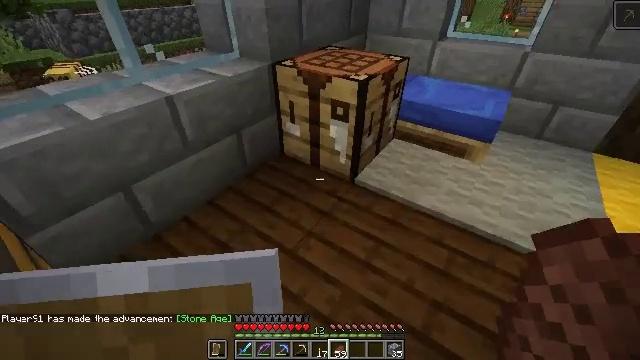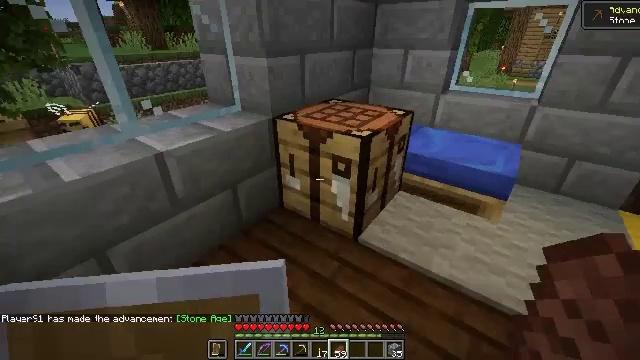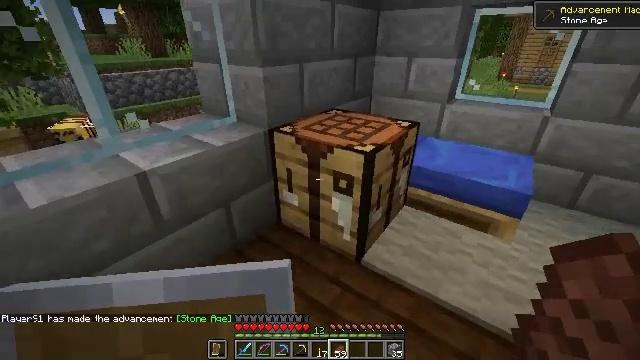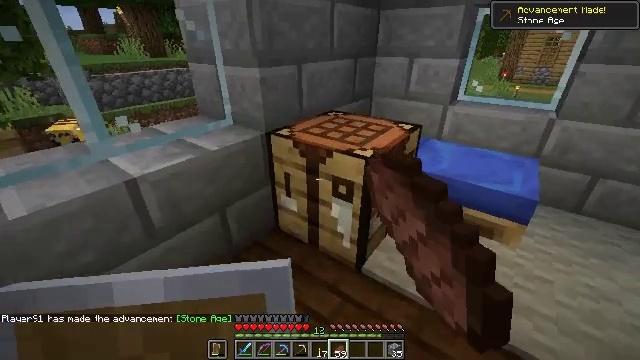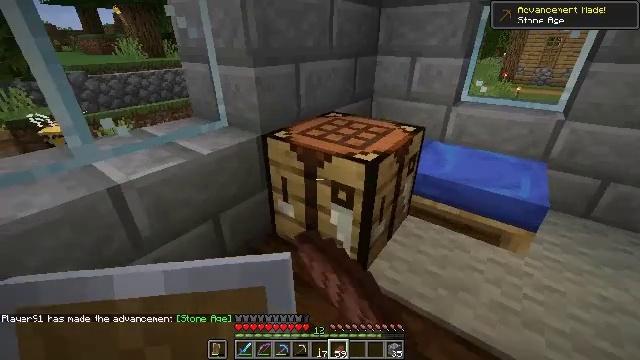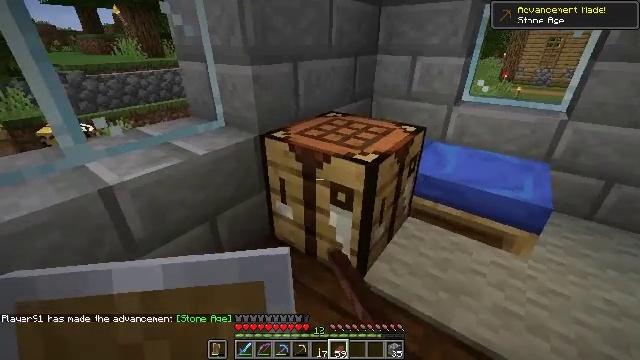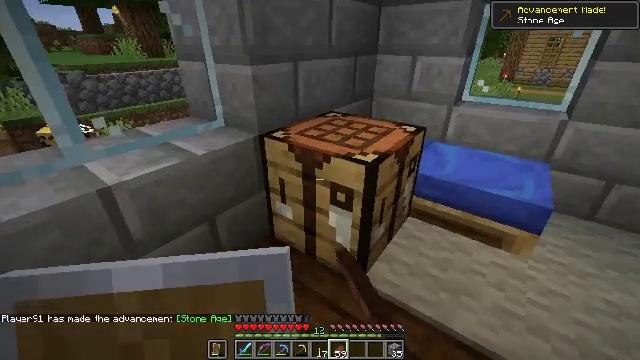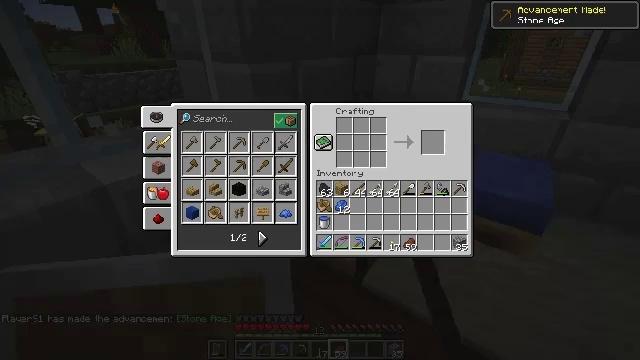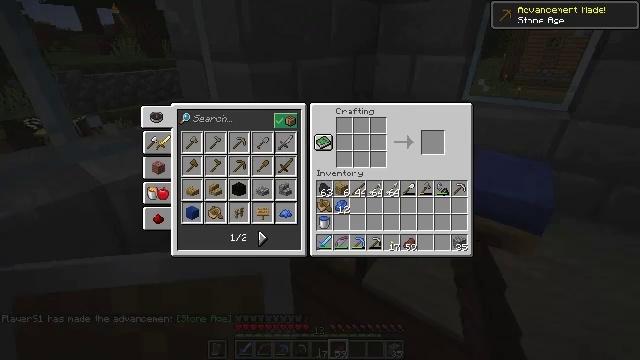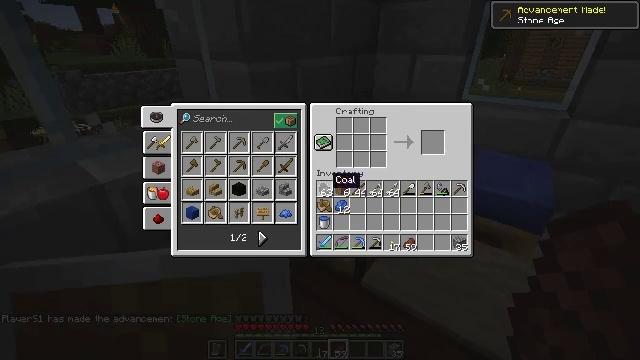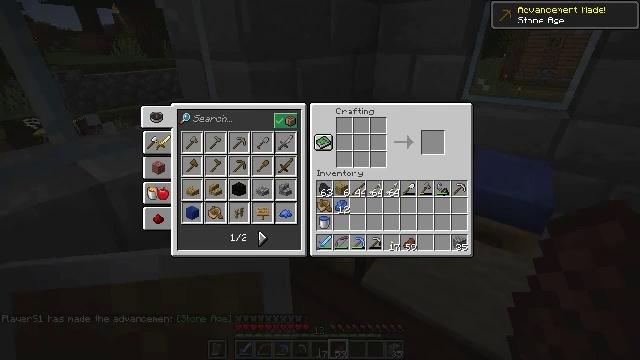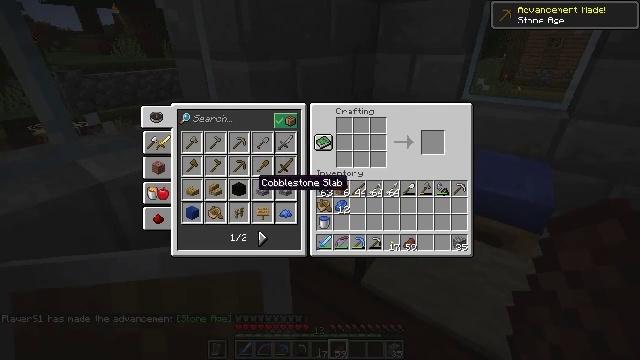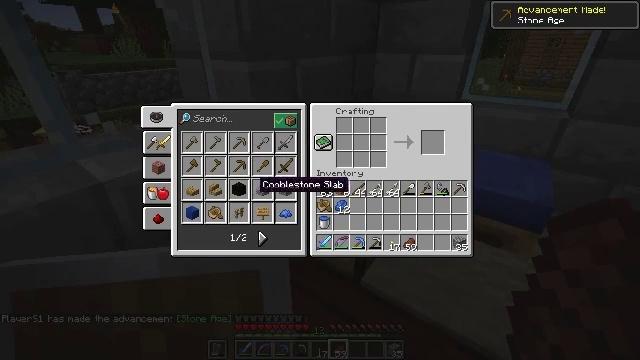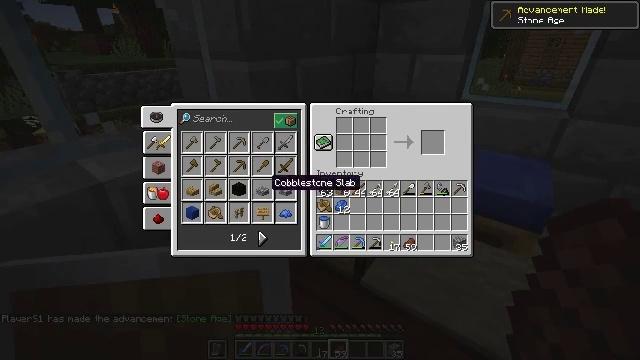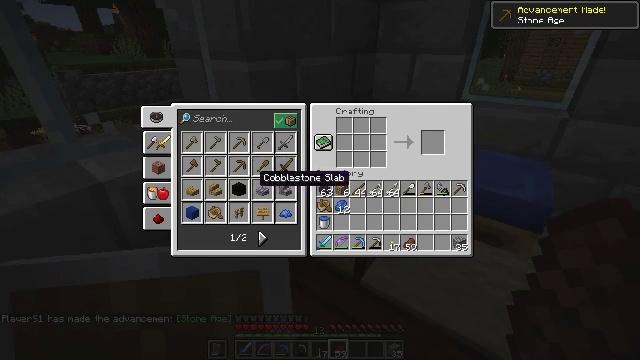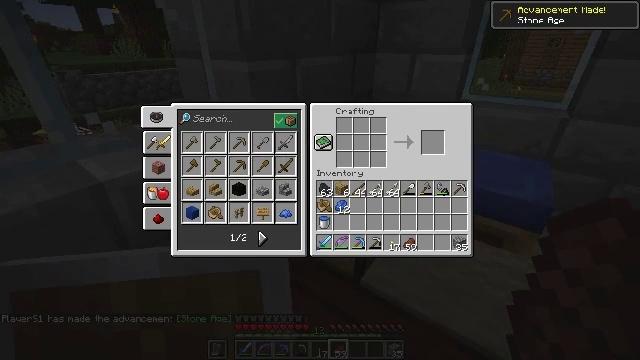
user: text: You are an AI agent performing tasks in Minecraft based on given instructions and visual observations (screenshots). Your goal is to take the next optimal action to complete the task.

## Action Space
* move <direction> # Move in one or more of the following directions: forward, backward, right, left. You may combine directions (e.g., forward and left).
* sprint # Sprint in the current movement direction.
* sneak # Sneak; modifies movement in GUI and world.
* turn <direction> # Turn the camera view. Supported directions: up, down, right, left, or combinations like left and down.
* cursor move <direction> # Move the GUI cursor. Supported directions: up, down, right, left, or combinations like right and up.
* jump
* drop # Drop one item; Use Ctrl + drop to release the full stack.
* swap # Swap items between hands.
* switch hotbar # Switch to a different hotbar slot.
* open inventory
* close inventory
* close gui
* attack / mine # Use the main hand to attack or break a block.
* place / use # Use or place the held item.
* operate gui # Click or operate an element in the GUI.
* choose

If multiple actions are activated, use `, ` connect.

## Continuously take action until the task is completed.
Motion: motion action
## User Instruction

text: Craft multiple cobblestone wall pieces with cobblestone.
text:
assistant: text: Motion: move forward, turn left and up
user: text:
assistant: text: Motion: move forward, turn up, use / place
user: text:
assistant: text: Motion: use / place
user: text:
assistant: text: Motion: no_op
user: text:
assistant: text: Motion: no_op
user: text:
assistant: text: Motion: no_op
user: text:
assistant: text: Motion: cursor move left and up, open gui
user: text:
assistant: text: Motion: no_op
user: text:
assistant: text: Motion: cursor move right and down
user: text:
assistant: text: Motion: cursor move left
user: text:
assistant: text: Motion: cursor move left
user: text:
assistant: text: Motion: no_op
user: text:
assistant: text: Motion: cursor move right
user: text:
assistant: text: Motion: sneak, cursor move left
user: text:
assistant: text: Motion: sneak, cursor move left
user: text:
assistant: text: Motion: cursor move left
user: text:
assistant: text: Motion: operate gui
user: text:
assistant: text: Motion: no_op
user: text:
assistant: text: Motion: no_op
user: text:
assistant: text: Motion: cursor move down
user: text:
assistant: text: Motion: cursor move right
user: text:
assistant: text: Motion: no_op
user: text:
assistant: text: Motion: no_op
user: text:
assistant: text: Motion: cursor move right and up
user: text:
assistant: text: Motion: sneak
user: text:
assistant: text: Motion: sneak, cursor move right and up
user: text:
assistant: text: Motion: sneak
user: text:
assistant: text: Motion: sneak, operate gui
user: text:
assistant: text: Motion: sneak, operate gui
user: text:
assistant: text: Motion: sneak, cursor move right